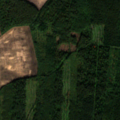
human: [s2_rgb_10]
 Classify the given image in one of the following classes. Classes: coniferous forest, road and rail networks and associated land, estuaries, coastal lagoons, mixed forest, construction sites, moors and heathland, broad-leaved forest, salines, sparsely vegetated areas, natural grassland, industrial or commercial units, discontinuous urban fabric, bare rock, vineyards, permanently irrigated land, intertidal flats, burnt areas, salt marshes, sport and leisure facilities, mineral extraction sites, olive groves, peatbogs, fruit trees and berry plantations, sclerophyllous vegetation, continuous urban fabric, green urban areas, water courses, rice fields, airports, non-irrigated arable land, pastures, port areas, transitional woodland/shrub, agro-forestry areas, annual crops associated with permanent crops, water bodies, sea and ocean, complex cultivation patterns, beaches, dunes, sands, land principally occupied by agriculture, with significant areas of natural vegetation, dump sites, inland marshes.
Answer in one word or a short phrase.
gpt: non-irrigated arable land, mixed forest, transitional woodland/shrub